Question:
Hi i have the following 3 tables, example data inside them
patients : 1,DUMMY PT, 78936, 1987-07-18
Custom_fields : , 1 , 'blood pressure' , input , 'medical records'
patient_info : 1, , 80/90 blah blah , 1
---
what i want is when i very patient page, is to get ALL rows of 'patient_info' where pt_id=patients.patient_id and then get custom_fields.title=cf_id where doctor_id=$id
and show all.
from above given example of data it should looks like this:
Patient: DuMMY pt profile page :-
blood pressure : 80/90 blah blah
any hints how i should join this tables together ?
Note: i tried :
'''
SELECT patient_info.info,custom_fields.title FROM patient_info where patient_info.pt_id='8' and custom_fields.id=patient_info.cf_id and custom_fields.doctor_id = '10'
join patients on patient_info.pt_id=patients.patients_id
join custom_fields on patient_info.cf_id=custom_fields.id
'''
where 10 and 8 are already givens ($vars in php) but im getting error near 'join patients on'
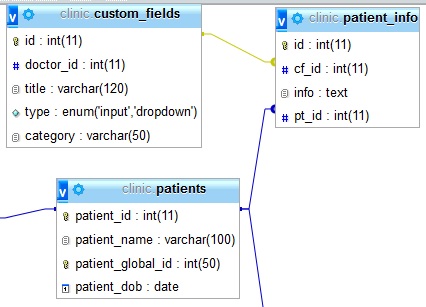
Answer: Try this:
'''
SELECT p.info,cf.title
FROM patient_info p
INNER JOIN patients ps ON p.pt_id=ps.patients_id
INNER JOIN custom_fields cf ON p.cf_id=cf.id
WHERE p.pt_id='8' AND cf.doctor_id = '10'
'''